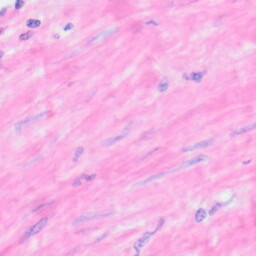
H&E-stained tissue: Kidney